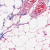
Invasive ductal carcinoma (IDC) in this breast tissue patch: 0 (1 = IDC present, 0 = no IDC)